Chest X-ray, AP view. Patient: 32 years old, sex M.
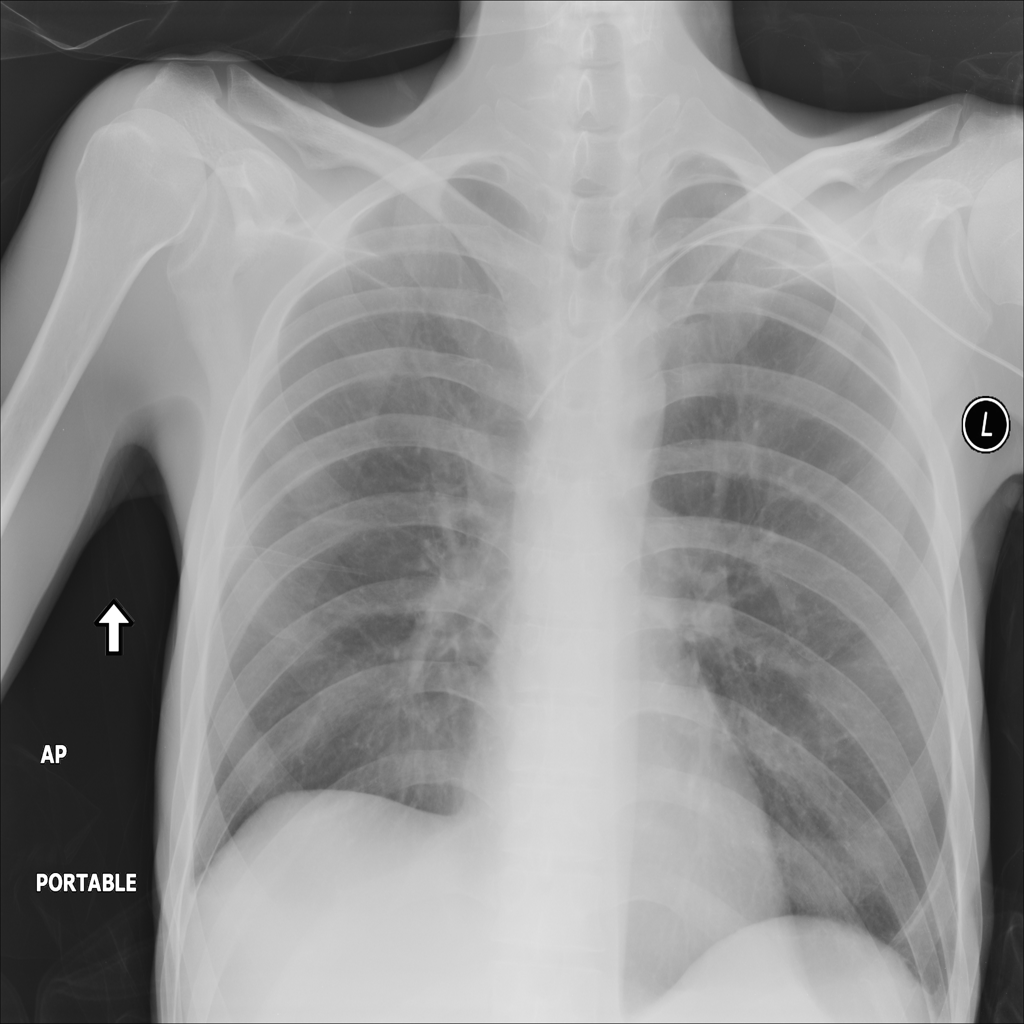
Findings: No Finding